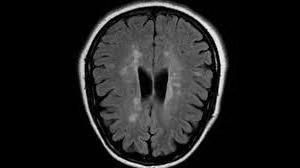
Label: notumor